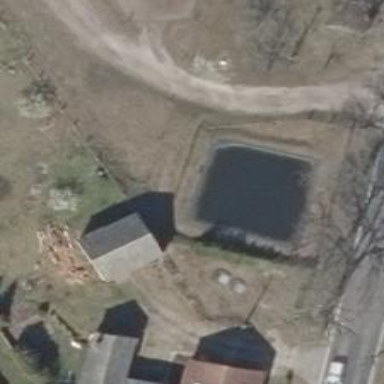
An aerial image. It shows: Emergency fire water pond.